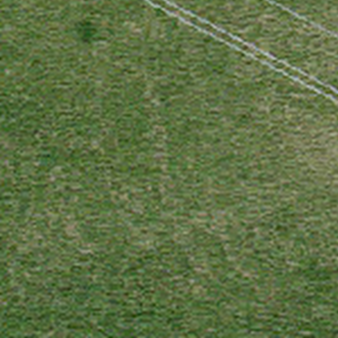
Label: other